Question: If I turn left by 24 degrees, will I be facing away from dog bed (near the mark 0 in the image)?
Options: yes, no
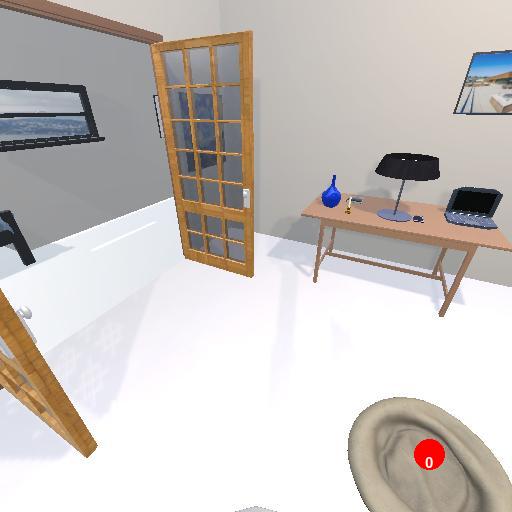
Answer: yes